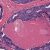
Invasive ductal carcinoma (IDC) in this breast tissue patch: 0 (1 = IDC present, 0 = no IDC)